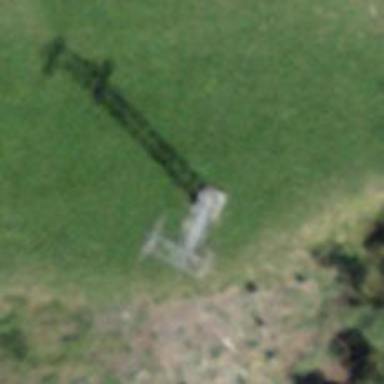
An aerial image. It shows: Pylon used for aerialway.